Question: imagine this bogus program:
'''
void foo ( void )
{
// anything
}
int main ()
{
foo ();
return 0;
}
'''
When compiled in debug mode with Visual Studio, the compiler builds some kind of "function map" or however it is called.
Thus when you for example follow foo () in a debugger, or just try to retrieve the offset of the function via &foo, you find yourself in a "list" of jmp's, which will when you follow them again lead you to the actual function body.
My question is:
Is there a possibility to disable this for single choosen functions so that &foo returns the address to the function body, not the jmp. Ofcourse without disabling debug mode.
If not, which flag enables/disables this for the entire program ?
Thanks in advance !
Edit for user SigTerm:

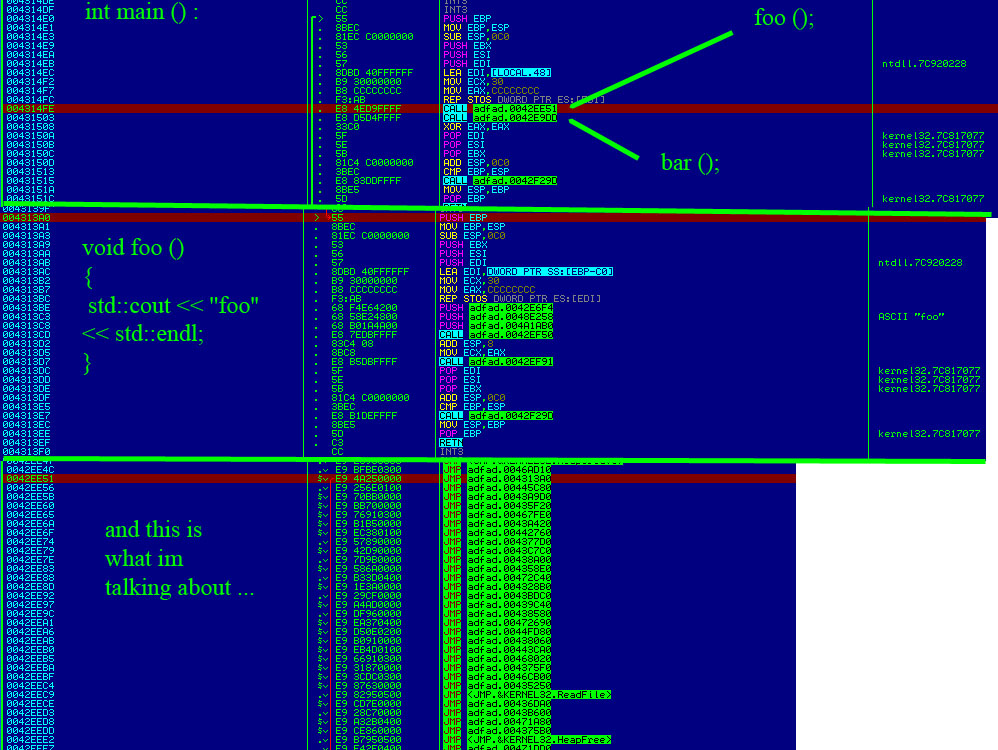
Answer: Turn off "incremental linking"
Your question is a lot like this one
<URL>